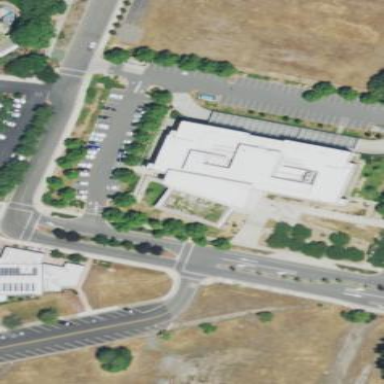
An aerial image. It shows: Courthouse building.